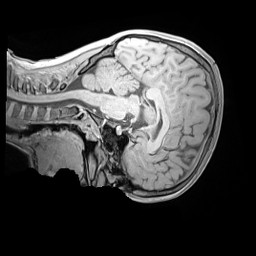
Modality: MP2RAGE
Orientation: sagittal
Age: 9
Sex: male
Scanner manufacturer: siemens
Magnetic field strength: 3 T
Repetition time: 4 s
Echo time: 0.00303 s